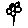
Label: flower